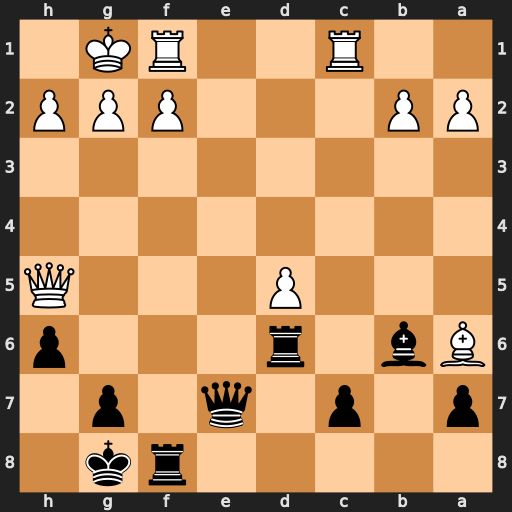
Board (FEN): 5rk1/p1p1q1p1/Bb1r3p/3P3Q/8/8/PP3PPP/2R2RK1
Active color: b
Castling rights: -
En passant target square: -
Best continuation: Bxf2+ Rxf2 Rxf2 Kxf2 Rf6+